【题型】解答题　【知识点】解析几何　【难度】easy
椭圆 \(\frac{x^2}{a^2} + \frac{y^2}{b^2} = 1(a > b > 0)\) 上有一点 \(M\left(-4, \frac{9}{5}\right)\) 在抛物线 \(y^2 = 2px(p > 0)\) 的准线 \(l\) 上，抛物线的焦点也是椭圆焦点.

\begin{enumerate}
    \item[(1)] 求椭圆的标准方程；
    \item[(2)] 若点 \(N\) 在抛物线上，过 \(N\) 作准线 \(l\) 的垂线，垂足为 \(Q\)，求 \(|MN| + |NQ|\) 的最小值.
\end{enumerate}
【解答】
\noindent \textbf{【详解】}

(1) 抛物线 \(y^2 = 2px(p > 0)\) 的准线 \(l\) 的方程为：\(x = -\frac{p}{2}\).

因为点 \(M\left(-4, \frac{9}{5}\right)\) 在抛物线的准线 \(l\) 上，所以 \(-\frac{p}{2} = -4\)，解得 \(p = 8\).

故抛物线方程为 \(y^2 = 16x\)，焦点为 \(F(4,0)\).

因为抛物线的焦点也是椭圆焦点，所以 \(c = 4\).

因为点 \(M\left(-4, \frac{9}{5}\right)\) 在椭圆上，所以 \(\frac{(-4)^2}{a^2} + \frac{\left(\frac{9}{5}\right)^2}{b^2} = 1\).

又 \(a^2 = b^2 + c^2 = b^2 + 16\)，所以 \(\frac{16}{b^2 + 16} + \frac{81}{25b^2} = 1\).

整理得 \(25b^4 - 81b^2 - 1296 = 0\)，即 \(\left(5b^2 - 45\right)\left(5b^2 + \frac{144}{5}\right) = 0\).

解得 \(b^2 = 9\) 或 \(b^2 = -\frac{144}{25}\) (舍去)，所以 \(a^2 = b^2 + 16 = 9 + 16 = 25\).

故椭圆的标准方程为 \(\frac{x^2}{25} + \frac{y^2}{9} = 1\).

(2) 由(1)知，抛物线方程为 \(y^2 = 16x\)，准线方程为 \(x = -4\)，焦点 \(F(4,0)\).

根据抛物线的定义可知，\(|NQ| = |NF|\)，则 \(|MN| + |NQ| = |MN| + |NF|\).

根据几何性质，当 \(M\)，\(N\)，\(F\) 三点共线时，\(|MN| + |NF|\) 取得最小值，即最小值为 \(|MF|\).

已知 \(M\left(-4, \frac{9}{5}\right)\)，\(F(4,0)\).

根据两点间距离公式可得，\(|MF| = \sqrt{(-4 - 4)^2 + \left(\frac{9}{5} - 0\right)^2} = \sqrt{64 + \frac{81}{25}} = \frac{41}{5}\).

因此 \(|MN| + |NQ|\) 的最小值为 \(\frac{41}{5}\).
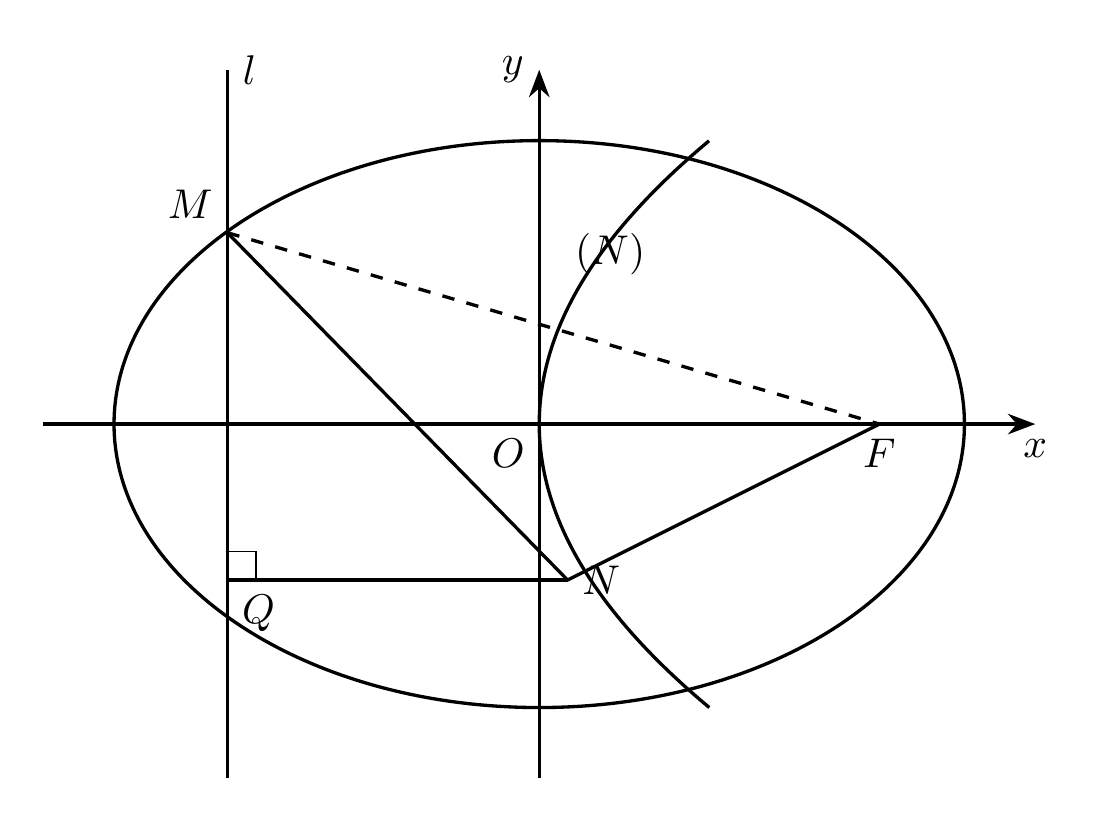